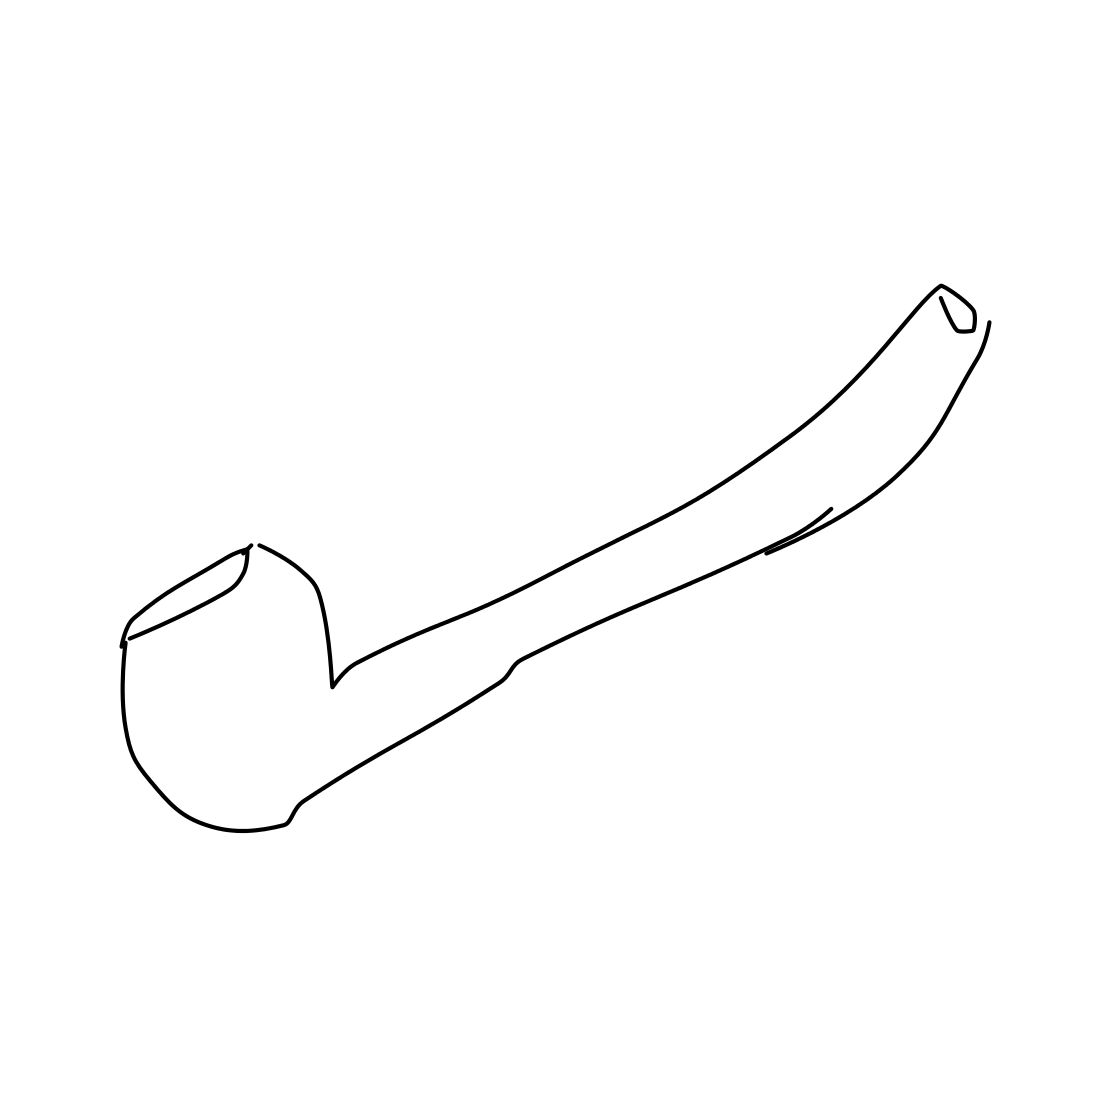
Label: pipe (for smoking)